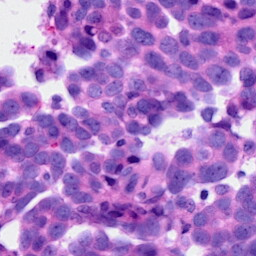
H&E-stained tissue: Ovarian